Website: slack
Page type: stored-credit-cards
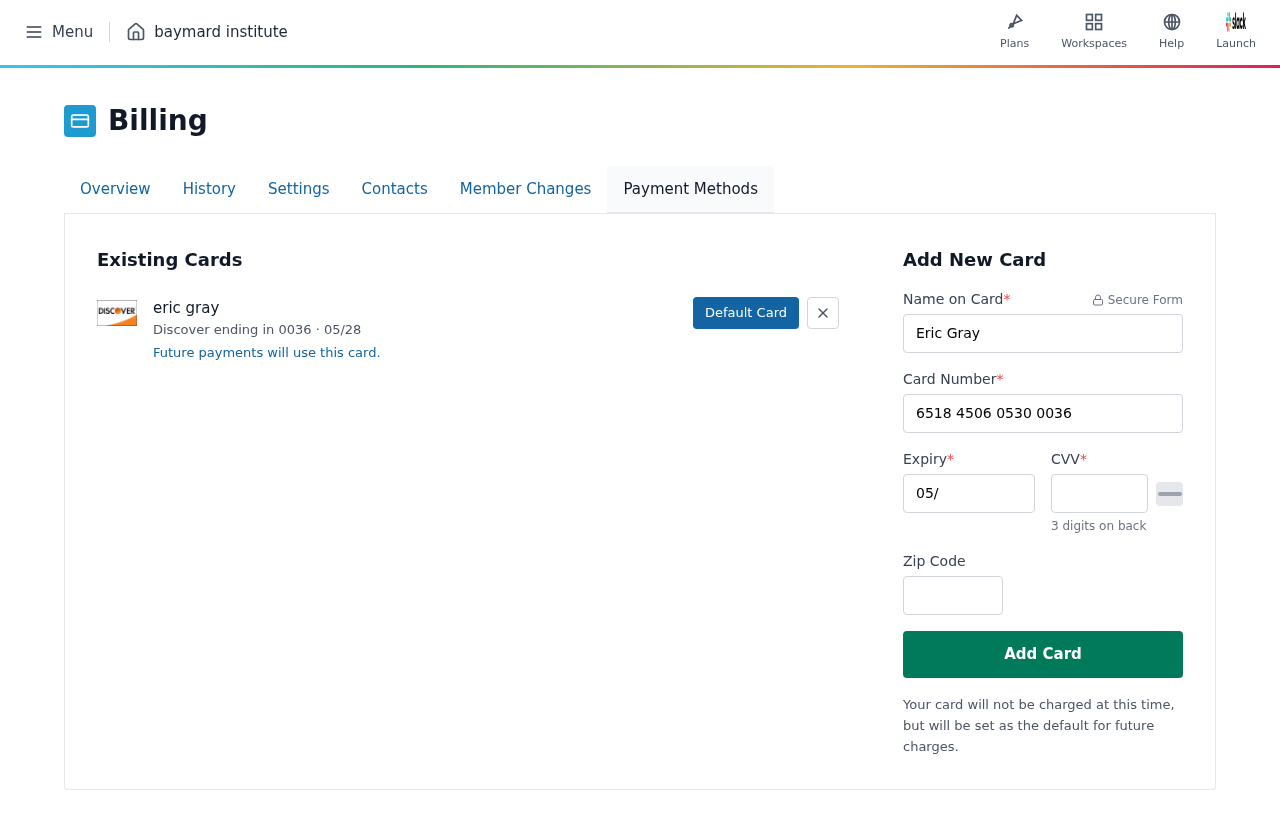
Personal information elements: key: PII_CARD_CVV
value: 014
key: PII_CARD_EXPIRY
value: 05/28
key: PII_CARD_EXPIRY_MONTH
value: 05
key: PII_CARD_EXPIRY_YEAR
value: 28
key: PII_CARD_LAST4
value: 0036
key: PII_CARD_NUMBER
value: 6518 4506 0530 0036
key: PII_CARD_TYPE
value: Discover
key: PII_FULLNAME
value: eric gray
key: PII_FULLNAME
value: Eric Gray
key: PII_POSTCODE
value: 31435